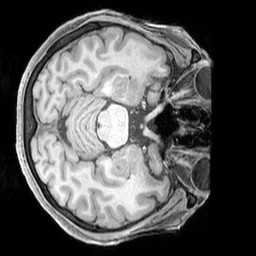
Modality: T1w
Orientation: axial
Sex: female
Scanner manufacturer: siemens
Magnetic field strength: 3 T
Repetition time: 2.3 s
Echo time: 0.00226 s